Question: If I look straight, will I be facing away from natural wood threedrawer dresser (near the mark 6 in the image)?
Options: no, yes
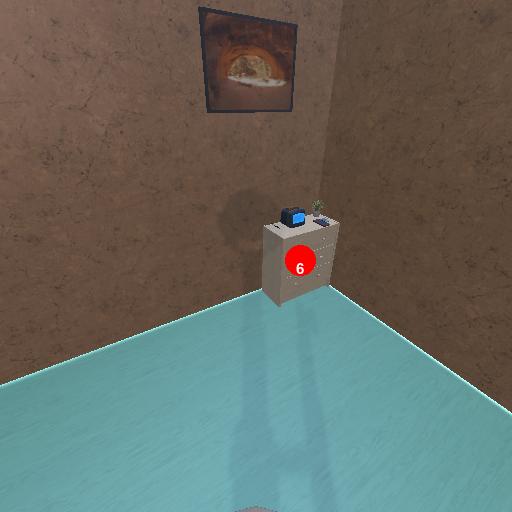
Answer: no